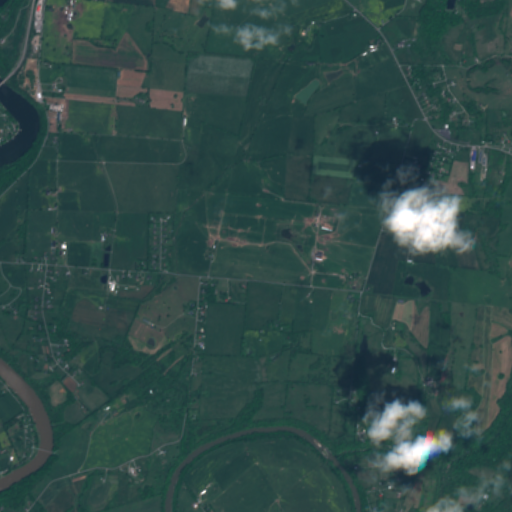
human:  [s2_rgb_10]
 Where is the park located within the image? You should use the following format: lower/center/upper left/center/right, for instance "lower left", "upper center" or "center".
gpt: The park is located in the upper right of the image.
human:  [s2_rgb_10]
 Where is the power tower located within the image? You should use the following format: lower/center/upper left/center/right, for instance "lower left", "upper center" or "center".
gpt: The power tower is located in the upper right of the image.
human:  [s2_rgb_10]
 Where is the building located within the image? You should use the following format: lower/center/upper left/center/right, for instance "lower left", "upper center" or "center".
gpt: There is no building in the image.